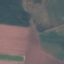
Land use / land cover class: AnnualCrop